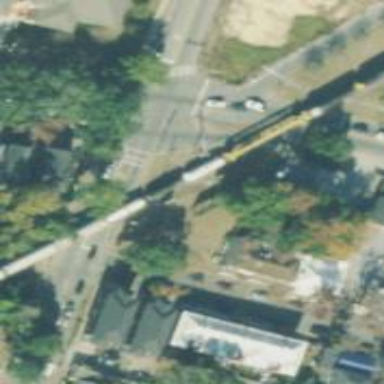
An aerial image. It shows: Level crossing with lights on the railway.